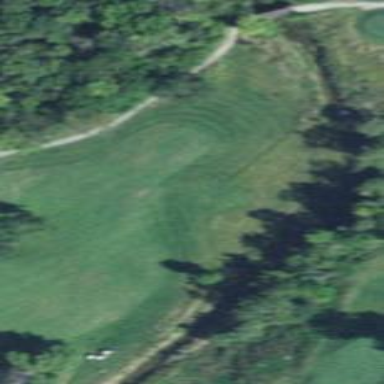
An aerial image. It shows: Rough grassy area used for golf.